Field crop: tomato
Growth stage: 1
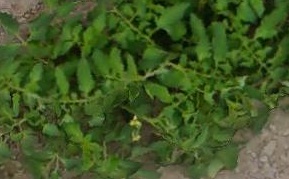
Species: tomato